Question: I'm creating a simple application with xcode and objc and I need to load an NSDictionary from a file, but I can't get the path to the file using NSBundle:
'''
NSString *l = [[NSBundle mainBundle] pathForResource:@"LoginStatuses" ofType:@"plist"];
NSLog(@"%@", l);
'''
When I run this code I get this:
2010-10-16 10:42:42.42 Sample[5226:a0f] (null)
And I don't know why.
I created a group called Resources and there I added the LogingStatuses.plist:

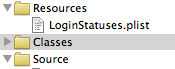
Answer: So here's the solution for this problem after I got the source:
I didn't really pay attention to the posted screenshot, but the target is of type ""... and since those don't have a bundle '[NSBundle mainBundle]' of course returns nil. It's pretty misleading that Xcode doesn't complain that it can't execute the "" step, it just silently skips it.
Solution is simply to add a new target, of type "" so a bundle-based application is generated. Then check the checkboxes for all sources and resources for this new target. The plist paths are correctly resolved then.